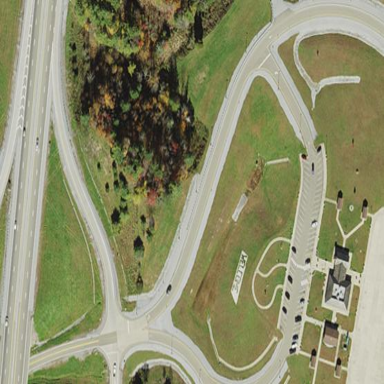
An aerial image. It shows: Rest area along the road.